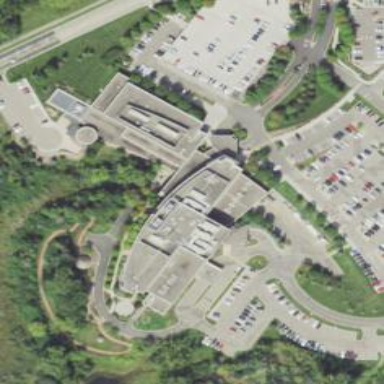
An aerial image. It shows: Hospital building.